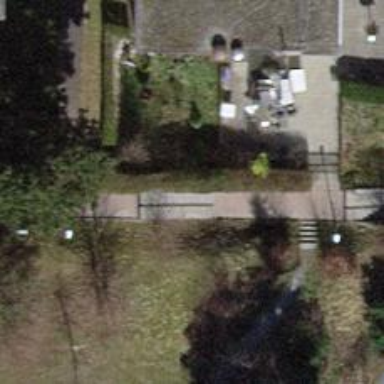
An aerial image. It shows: Set of concrete steps.